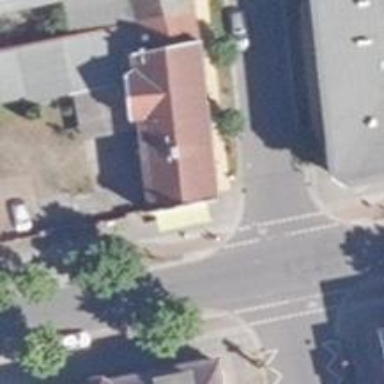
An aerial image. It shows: Café.